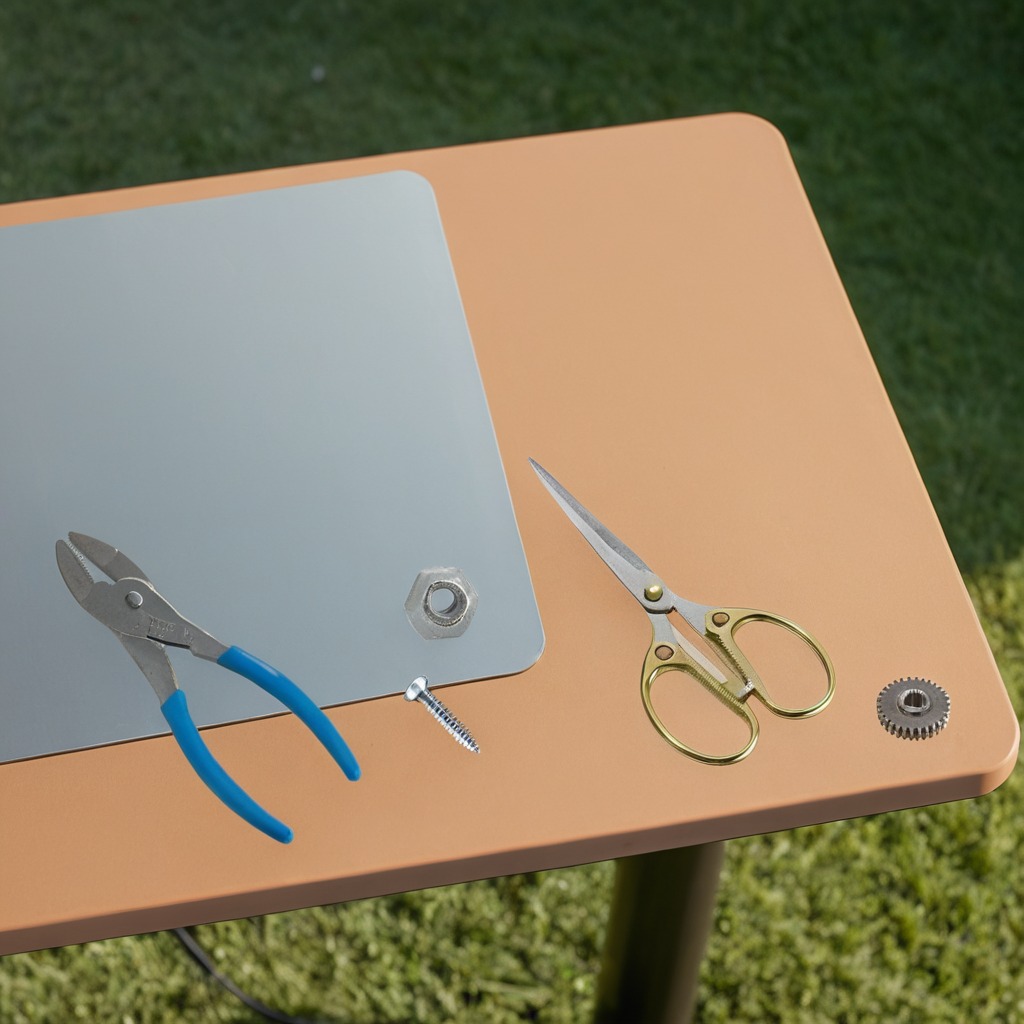
A gear with teeth is lying on a table in a temporary outdoor tool station.